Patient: sex F, age 51
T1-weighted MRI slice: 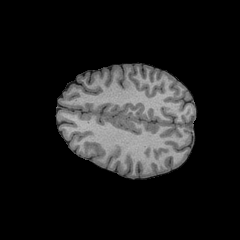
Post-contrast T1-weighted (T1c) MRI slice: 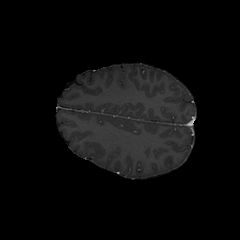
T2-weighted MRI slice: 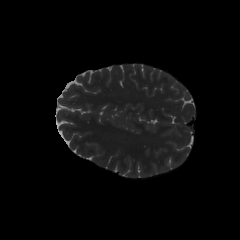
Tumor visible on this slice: no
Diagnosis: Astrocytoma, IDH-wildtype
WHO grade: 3